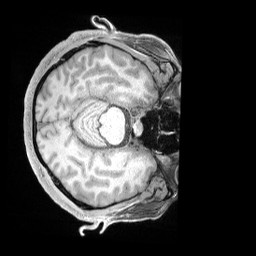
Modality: T1w
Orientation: axial
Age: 34
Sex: male
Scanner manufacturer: siemens
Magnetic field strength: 3 T
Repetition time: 2 s
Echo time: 0.00211 s